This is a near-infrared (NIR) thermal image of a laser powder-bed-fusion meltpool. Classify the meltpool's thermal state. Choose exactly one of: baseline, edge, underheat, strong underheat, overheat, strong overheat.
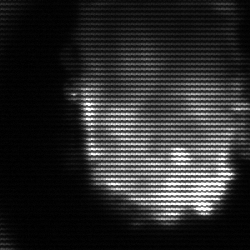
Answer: baseline